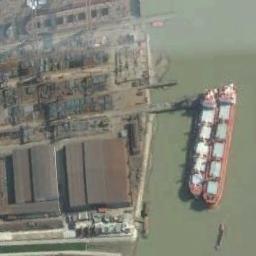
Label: ship